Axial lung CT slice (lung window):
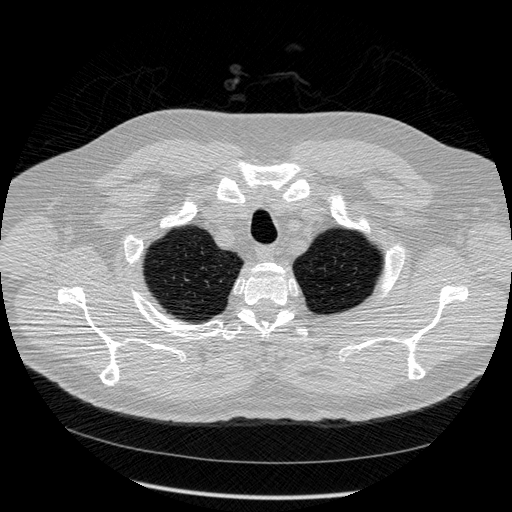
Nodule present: no